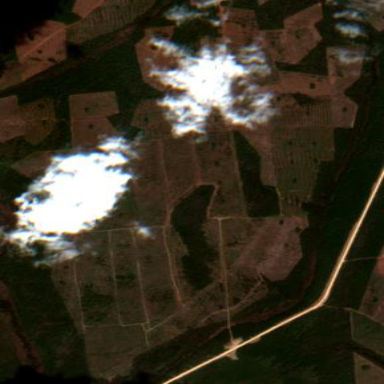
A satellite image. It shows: Logging area.